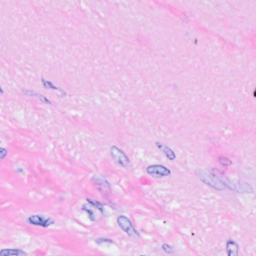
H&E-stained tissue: Breast